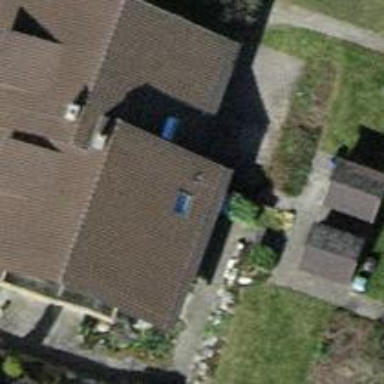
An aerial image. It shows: Semidetached house with gabled roof.